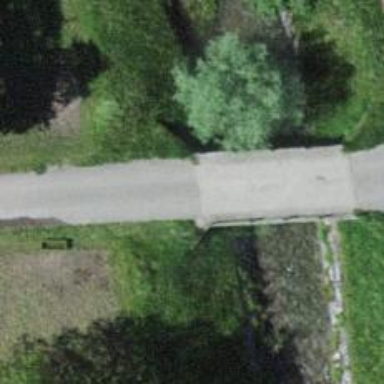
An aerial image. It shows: Track road going over bridge with grade1 tracktype.